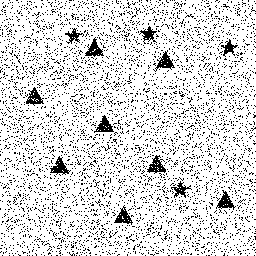
Squares: 0
Triangles: 8
Stars: 4
Total shapes: 12